RGB frame:
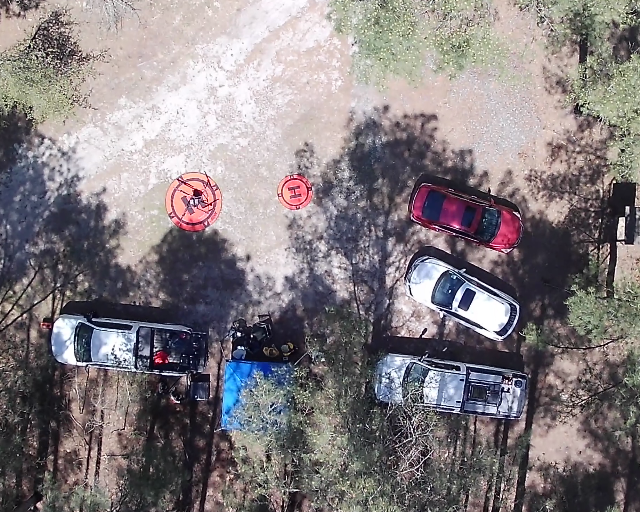
Thermal frame:
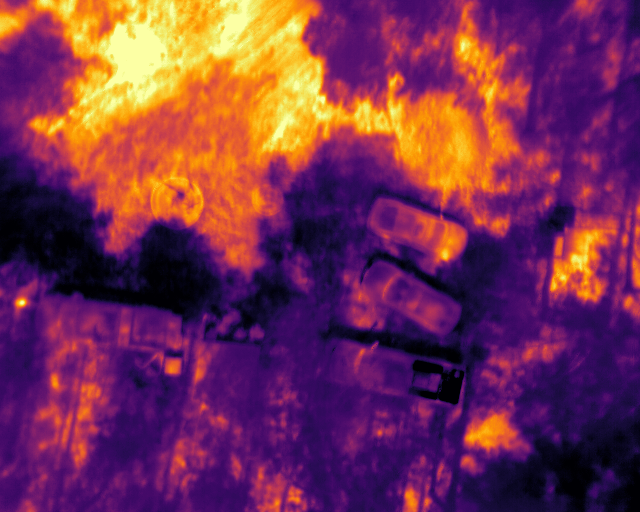
Captured: 2026-02-27 02:43:09
Pixels at or above 80 °C: 0 (fraction of frame: 0)